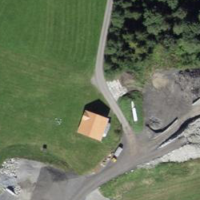
EUNIS habitat code: 24
Species observed at this site:
Buteo buteo